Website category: university
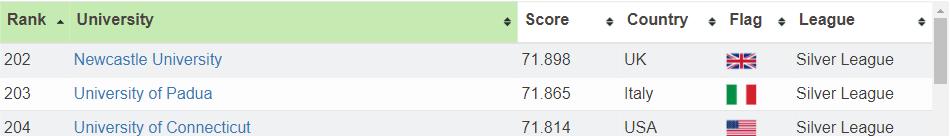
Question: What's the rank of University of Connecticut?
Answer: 204

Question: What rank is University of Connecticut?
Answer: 204

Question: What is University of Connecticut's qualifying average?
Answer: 204

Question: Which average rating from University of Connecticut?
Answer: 204

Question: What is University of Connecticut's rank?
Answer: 204

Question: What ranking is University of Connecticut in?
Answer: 204

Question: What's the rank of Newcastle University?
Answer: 202

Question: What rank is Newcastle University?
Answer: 202

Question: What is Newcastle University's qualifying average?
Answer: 202

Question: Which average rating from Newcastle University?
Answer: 202

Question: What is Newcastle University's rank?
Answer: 202

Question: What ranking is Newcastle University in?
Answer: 202

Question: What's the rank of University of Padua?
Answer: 203

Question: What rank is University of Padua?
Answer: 203

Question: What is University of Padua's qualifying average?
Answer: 203

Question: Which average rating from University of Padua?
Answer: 203

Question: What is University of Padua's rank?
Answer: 203

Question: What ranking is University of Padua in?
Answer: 203

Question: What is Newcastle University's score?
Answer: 71.898

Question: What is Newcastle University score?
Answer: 71.898

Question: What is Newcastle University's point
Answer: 71.898

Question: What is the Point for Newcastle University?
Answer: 71.898

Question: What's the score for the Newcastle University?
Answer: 71.898

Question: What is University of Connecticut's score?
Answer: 71.814

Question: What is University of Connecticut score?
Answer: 71.814

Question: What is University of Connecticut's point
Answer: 71.814

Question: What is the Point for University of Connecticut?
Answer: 71.814

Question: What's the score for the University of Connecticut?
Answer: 71.814

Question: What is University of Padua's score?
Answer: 71.865

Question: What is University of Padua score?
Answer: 71.865

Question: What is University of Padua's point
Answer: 71.865

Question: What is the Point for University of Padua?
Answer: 71.865

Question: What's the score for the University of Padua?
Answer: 71.865

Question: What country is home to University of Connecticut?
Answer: USA

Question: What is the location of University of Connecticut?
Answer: USA

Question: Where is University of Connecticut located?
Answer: USA

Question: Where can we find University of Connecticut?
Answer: USA

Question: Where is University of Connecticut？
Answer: USA

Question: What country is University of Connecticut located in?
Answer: USA

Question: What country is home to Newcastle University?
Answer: UK

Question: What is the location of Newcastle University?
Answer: UK

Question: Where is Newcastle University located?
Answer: UK

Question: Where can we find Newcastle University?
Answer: UK

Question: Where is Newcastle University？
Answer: UK

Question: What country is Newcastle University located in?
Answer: UK

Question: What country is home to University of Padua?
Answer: Italy

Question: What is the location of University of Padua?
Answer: Italy

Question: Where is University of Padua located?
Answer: Italy

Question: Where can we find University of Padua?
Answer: Italy

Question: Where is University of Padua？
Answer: Italy

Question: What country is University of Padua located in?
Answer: Italy

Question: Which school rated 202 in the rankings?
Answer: Newcastle University

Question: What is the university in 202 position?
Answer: Newcastle University

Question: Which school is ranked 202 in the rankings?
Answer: Newcastle University

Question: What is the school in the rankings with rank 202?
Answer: Newcastle University

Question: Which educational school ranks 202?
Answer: Newcastle University

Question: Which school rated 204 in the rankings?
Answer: University of Connecticut

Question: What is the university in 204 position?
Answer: University of Connecticut

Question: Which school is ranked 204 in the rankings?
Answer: University of Connecticut

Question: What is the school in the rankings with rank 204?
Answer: University of Connecticut

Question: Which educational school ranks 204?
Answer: University of Connecticut

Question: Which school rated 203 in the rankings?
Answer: University of Padua

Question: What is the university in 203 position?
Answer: University of Padua

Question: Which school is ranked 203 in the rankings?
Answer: University of Padua